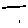
Label: line